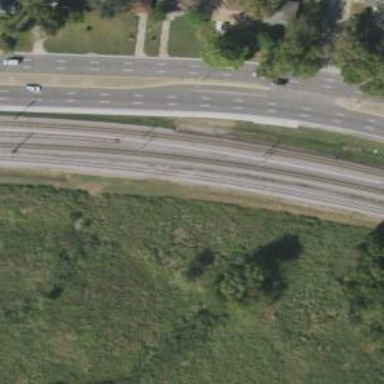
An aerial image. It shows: Light rail electrified with contact line.